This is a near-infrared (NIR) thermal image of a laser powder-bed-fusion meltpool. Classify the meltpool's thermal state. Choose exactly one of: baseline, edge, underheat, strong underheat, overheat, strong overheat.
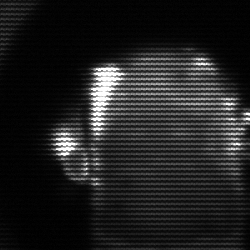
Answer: baseline